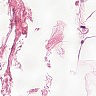
Metastatic tissue present: no